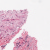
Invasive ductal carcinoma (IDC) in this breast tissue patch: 0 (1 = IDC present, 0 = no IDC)